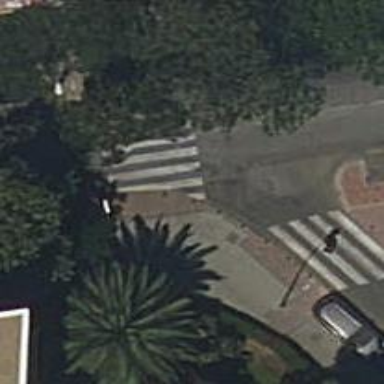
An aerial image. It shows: Uncontrolled crossing with traffic calming table.